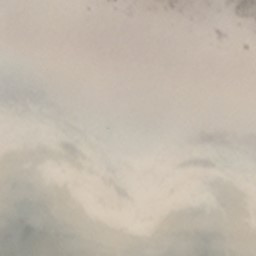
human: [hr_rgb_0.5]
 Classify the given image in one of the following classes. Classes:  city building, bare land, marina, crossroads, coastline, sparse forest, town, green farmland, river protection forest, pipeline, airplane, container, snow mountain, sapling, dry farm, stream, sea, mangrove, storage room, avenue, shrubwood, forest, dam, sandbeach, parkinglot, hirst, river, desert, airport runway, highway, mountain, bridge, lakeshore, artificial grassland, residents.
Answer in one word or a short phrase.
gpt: sandbeach